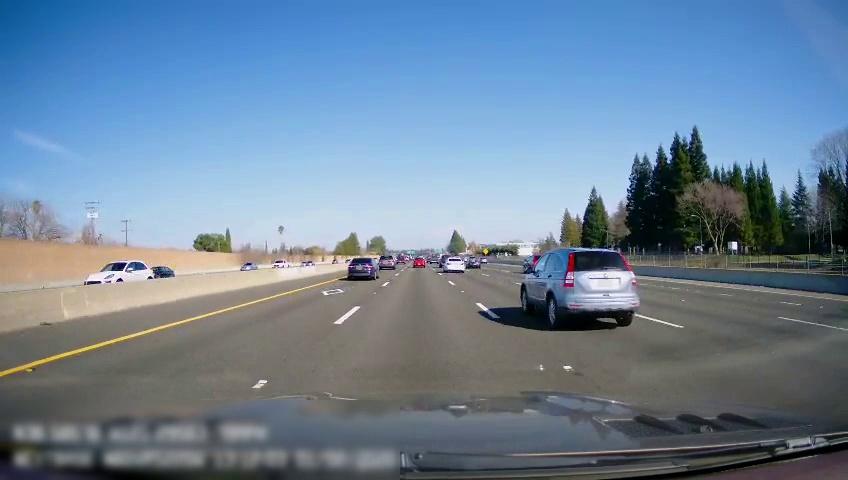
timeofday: Day
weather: Sunny
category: Drivable Space
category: Vehicles | Car
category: Vehicles | Car
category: Vehicles | Car
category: Vehicles | Car
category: Drivable Space
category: Vehicles | SUV
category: Vehicles | SUV
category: Vehicles | Car
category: Vehicles | SUV
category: Vehicles | SUV
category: Vehicles | Car
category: Vehicles | SUV
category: Vehicles | Car
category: Vehicles | Car
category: Lanes | Alternate Lane
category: Lanes | Alternate Lane
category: Lanes | Alternate Lane
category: Lanes | Alternate Lane
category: Lanes | Current Lane
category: Lanes | Current Lane
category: Lanes | Alternate Lane